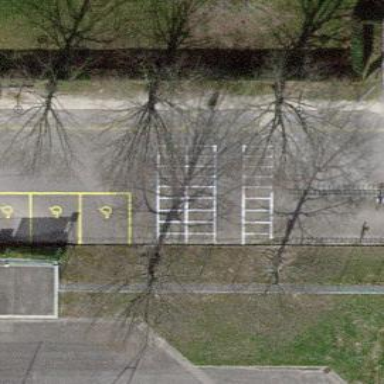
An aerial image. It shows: Motorcycle parking area.